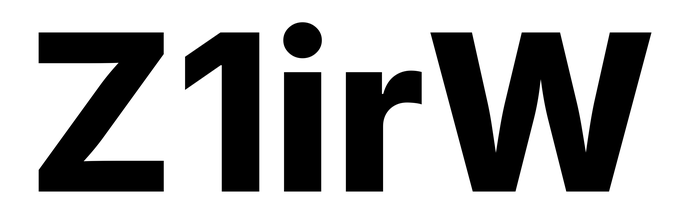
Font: Inter_ExtraBold